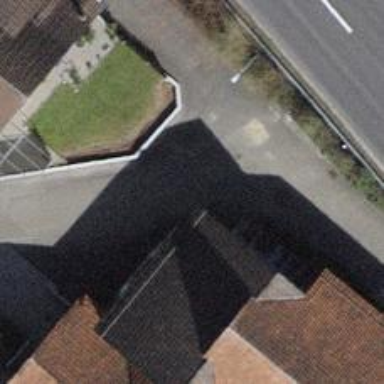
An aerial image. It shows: Alley classified as service road.